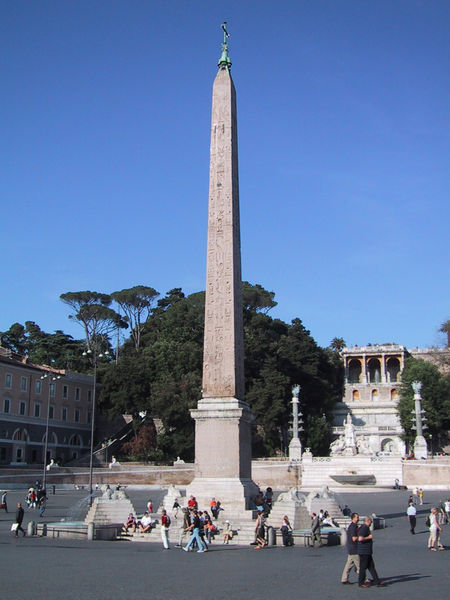
Titel: Obelisk
Künstler: Domenico Fontana
Standort: Rom, Piazza del Popolo (EU - I - Latium)
Schlagwörter: blau, himmel, mann, schatten, wasser, bäume, frauen, menschen, stadt, braun, fenster, frau, laterne, laternen, licht, marmor, männer, säule, gebäude, haus, beige, sockel, stein, brunnen, kinder, statue, farbig, schrift, bogen, italien, platz, bank, treppe, inschrift, stufen, foto, berlin, kreuz, rom, skulpturen, löwen, obelisk, etagen, schaten, basis, pisa, ägyptisch, ägypten, tourismus, piazza, reisen, wahrzeichen, hyroglyphen, popolo, sightseeing, obelisj, must see